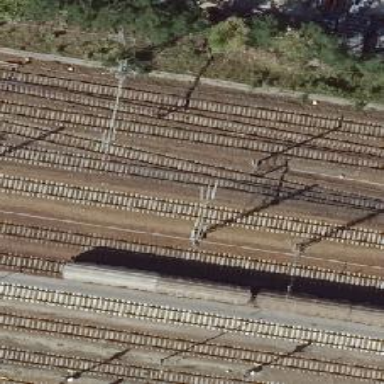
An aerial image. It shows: Railway with electrified contact lines.